Question: I have used custom image sizes in wordpress with "add_image_size" and it's working fine.
I tried to remove default image sized with following code:
'''
function filter_image_sizes( $sizes) {
unset( $sizes['thumbnail']);
unset( $sizes['medium']);
unset( $sizes['large']);
return $sizes;
}
add_filter('intermediate_image_sizes_advanced', 'filter_image_sizes');
'''
But these default images sizes are still visible in media upload popup.

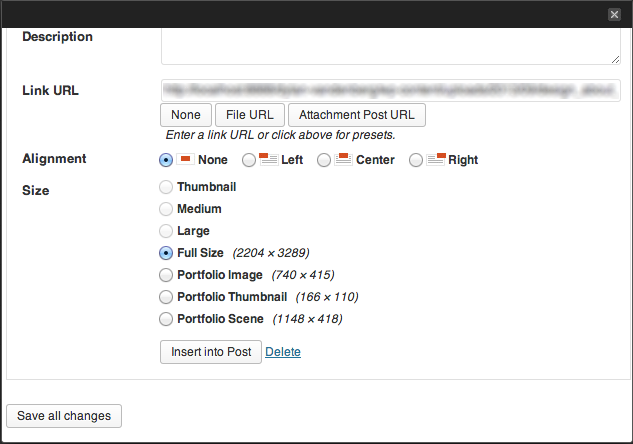
Answer: You may give it a try
'''
function my_custom_image_sizes($sizes) {
unset( $sizes['thumbnail']);
unset( $sizes['medium']);
unset( $sizes['large']);
unset( $sizes['full'] ); // removes full size if needed
// add your image sizes, i.e.
$myCustomImgsizes = array(
"magazine-thumb" => __( "Magazine" ),
"slideshow-thumb" => __( "Slideshow" ),
"sidebar-thumb" => __( "Sidebar" )
);
$newimgsizes = array_merge($sizes, $myCustomImgsizes);
return $newimgsizes;
}
add_filter('image_size_names_choose', 'my_custom_image_sizes');
'''